Field crop: tomato
Growth stage: 1
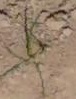
Species: cyperus